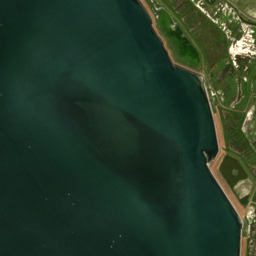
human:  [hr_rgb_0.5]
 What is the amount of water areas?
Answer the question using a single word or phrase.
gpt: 66

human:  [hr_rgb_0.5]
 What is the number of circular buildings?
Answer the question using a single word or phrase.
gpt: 0

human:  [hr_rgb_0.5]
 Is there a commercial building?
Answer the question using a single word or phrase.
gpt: no

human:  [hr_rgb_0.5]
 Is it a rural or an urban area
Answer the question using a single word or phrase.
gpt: rural

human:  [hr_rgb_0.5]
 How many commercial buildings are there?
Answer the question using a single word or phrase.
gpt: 0

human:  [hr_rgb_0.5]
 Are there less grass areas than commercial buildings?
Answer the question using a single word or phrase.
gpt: no

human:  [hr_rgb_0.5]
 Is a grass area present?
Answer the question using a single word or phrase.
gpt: yes

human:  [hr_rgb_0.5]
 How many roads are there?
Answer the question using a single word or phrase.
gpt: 29

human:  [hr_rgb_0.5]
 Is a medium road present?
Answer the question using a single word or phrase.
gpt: no

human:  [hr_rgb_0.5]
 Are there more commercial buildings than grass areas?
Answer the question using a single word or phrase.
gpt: no

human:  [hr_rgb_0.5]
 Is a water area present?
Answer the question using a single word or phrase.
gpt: yes

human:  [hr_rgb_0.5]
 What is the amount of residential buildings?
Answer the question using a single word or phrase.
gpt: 4

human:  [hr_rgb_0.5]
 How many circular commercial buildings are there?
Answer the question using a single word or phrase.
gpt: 0

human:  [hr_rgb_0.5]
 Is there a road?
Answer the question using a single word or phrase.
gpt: yes

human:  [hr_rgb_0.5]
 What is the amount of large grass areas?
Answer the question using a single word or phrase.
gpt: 30

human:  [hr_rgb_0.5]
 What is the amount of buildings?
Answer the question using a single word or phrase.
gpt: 5

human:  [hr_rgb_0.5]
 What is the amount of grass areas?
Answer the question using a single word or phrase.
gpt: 56

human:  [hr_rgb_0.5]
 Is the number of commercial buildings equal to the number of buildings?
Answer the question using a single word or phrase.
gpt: no

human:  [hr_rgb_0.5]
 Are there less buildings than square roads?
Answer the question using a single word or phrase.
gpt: no

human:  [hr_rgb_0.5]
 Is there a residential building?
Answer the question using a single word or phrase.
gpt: yes

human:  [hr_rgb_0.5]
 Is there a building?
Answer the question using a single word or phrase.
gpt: yes

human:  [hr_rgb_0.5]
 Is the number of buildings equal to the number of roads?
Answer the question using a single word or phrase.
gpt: no

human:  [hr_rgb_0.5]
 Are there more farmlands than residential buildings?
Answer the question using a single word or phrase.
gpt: no

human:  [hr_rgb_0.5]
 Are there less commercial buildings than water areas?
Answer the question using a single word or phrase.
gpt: yes

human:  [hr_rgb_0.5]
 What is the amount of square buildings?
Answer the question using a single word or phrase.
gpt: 0

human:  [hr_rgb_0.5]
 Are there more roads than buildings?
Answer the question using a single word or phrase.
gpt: yes

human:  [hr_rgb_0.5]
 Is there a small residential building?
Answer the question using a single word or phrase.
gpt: yes

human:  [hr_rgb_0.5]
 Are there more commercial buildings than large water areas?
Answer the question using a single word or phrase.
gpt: no

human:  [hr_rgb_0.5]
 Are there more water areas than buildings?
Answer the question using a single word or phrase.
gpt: yes

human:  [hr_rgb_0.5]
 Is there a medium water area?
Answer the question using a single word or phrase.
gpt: yes

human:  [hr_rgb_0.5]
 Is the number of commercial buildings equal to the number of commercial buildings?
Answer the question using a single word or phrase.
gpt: yes

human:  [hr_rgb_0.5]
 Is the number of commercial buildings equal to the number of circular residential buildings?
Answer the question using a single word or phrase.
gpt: yes

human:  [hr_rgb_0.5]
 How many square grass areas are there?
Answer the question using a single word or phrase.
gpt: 0

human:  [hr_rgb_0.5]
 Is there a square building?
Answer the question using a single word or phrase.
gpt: no

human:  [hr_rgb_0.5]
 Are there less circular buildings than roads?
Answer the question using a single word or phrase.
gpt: yes

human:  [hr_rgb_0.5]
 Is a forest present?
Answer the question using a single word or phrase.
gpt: yes

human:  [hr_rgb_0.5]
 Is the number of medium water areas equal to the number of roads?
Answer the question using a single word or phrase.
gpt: no

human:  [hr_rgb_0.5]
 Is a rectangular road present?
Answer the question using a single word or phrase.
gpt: no

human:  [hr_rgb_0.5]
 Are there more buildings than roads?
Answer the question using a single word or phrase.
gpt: no

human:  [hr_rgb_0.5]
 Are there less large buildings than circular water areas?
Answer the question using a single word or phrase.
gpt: no

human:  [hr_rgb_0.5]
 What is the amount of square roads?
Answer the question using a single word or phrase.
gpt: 0

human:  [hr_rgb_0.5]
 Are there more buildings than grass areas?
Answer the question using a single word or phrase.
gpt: no

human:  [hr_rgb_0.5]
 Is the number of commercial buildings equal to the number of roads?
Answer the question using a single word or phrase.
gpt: no

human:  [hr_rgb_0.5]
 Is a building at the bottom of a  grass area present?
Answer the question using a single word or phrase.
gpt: yes

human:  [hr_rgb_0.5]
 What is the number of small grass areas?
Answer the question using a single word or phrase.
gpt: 13

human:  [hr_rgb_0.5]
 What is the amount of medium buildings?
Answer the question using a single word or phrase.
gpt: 0

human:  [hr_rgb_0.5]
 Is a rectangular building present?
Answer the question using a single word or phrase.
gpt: yes

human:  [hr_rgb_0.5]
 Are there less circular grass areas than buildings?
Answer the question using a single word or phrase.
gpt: yes

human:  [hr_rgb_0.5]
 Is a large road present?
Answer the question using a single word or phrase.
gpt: no

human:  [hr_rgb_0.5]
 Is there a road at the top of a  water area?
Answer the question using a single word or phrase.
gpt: yes

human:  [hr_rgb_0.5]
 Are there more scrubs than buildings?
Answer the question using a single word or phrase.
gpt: no

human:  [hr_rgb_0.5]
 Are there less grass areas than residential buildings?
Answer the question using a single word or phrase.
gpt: no

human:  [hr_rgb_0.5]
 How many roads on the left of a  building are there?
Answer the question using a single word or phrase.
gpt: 20

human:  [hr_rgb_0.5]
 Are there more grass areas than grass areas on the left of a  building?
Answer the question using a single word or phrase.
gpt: yes

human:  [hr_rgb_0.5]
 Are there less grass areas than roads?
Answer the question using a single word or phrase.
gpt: no

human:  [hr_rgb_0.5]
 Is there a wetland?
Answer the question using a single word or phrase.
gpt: yes

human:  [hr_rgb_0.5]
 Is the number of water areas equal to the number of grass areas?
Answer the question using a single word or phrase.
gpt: no

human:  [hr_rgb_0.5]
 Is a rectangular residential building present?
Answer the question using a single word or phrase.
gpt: yes

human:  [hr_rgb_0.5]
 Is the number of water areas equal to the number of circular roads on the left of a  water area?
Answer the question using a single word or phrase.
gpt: no

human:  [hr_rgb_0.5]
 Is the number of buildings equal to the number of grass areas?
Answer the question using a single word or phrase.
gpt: no

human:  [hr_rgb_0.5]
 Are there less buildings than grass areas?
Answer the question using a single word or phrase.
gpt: yes

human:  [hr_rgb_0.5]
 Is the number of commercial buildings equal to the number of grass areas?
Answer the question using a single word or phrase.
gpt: no

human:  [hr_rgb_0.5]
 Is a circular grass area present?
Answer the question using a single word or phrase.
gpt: no

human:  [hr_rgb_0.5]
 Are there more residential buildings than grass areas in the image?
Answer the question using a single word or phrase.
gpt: no